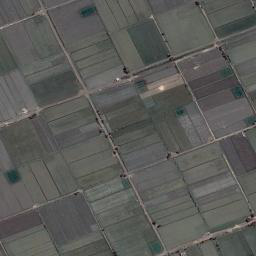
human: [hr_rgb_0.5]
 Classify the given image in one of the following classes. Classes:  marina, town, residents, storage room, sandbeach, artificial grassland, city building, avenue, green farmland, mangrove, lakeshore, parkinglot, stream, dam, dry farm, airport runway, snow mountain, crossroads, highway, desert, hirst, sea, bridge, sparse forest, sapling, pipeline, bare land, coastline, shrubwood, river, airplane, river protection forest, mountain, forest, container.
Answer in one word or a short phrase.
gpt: green farmland